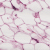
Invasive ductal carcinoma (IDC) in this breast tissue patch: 0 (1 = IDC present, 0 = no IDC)